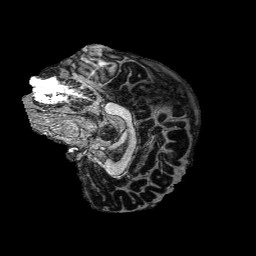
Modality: MP2RAGE
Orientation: sagittal